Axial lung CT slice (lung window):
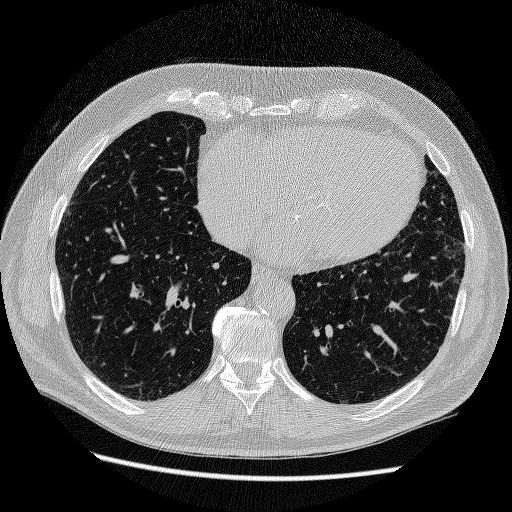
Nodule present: no